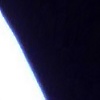
Label: space